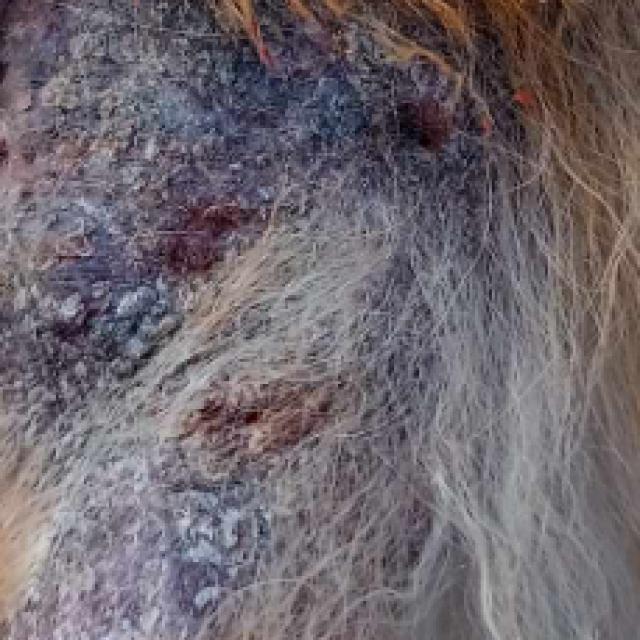
Canine demodicosis (Demodex mange) — caused by Demodex canis mites. Presents with alopecia, follicular papules, pustules, and comedones. Often localized on face and forelimbs.